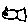
Label: fish